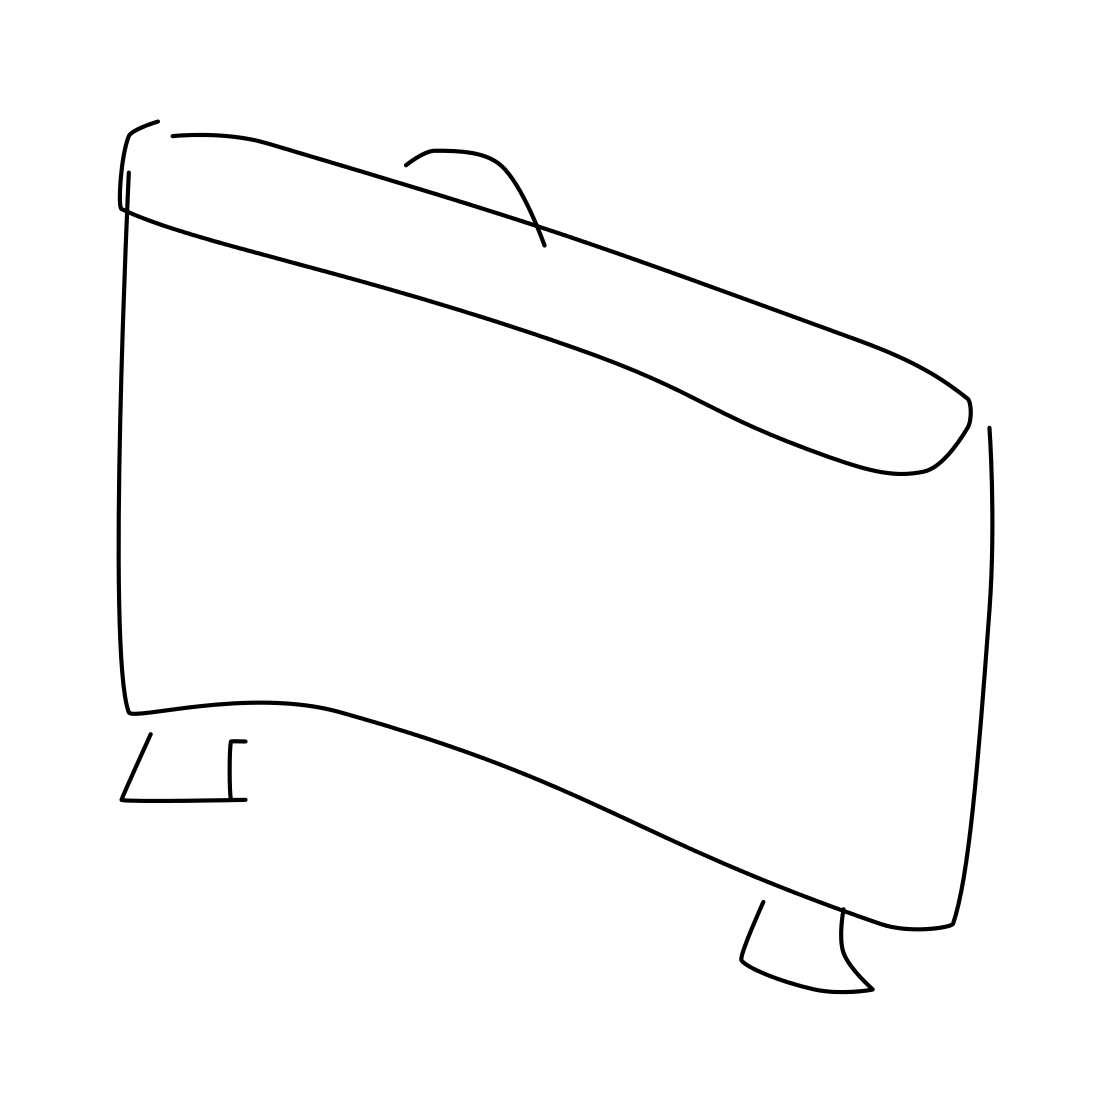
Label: suitcase